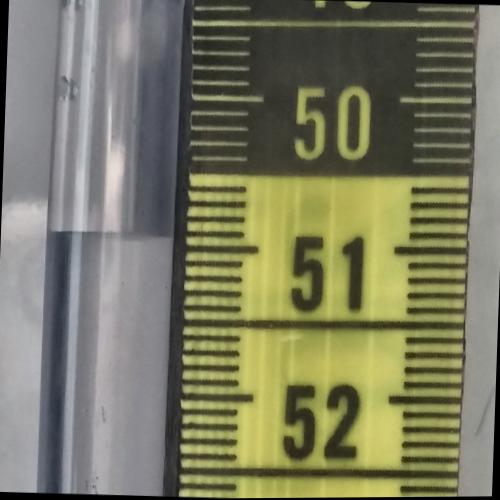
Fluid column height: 50.9 cm